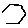
Label: hexagon